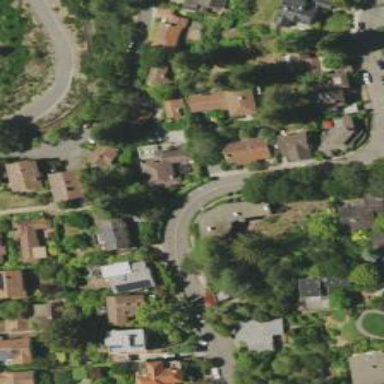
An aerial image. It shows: Residential road with separate asphalt sidewalk.